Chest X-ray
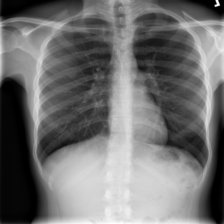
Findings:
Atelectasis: negative
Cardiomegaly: negative
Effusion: negative
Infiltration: negative
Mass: negative
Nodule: negative
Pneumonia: negative
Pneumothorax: negative
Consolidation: negative
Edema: negative
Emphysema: negative
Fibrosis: negative
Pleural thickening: negative
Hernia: negative